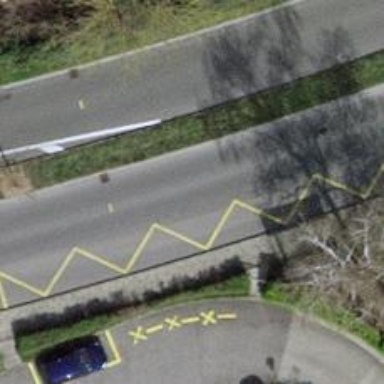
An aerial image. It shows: Bus stop with stop position for public transport.